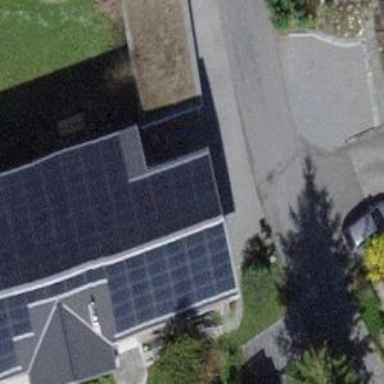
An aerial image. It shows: Solar power generator using photovoltaic method with solar photovoltaic panel types.